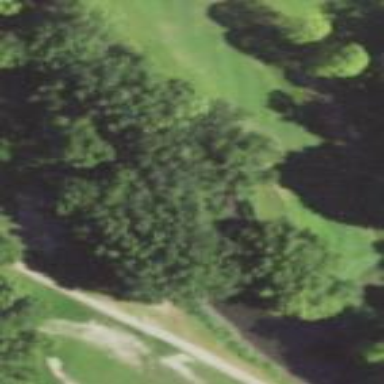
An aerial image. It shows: Water hazard on golf course. The hazard is natural water feature.